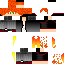
A male human skin with medium skin, wearing brown long hair dressed in a blue hoodie and black pants, featuring a closed mouth.